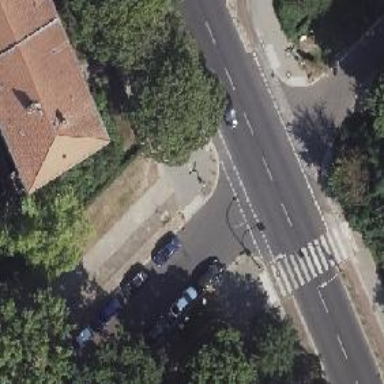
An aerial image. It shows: Road with "give way" sign.